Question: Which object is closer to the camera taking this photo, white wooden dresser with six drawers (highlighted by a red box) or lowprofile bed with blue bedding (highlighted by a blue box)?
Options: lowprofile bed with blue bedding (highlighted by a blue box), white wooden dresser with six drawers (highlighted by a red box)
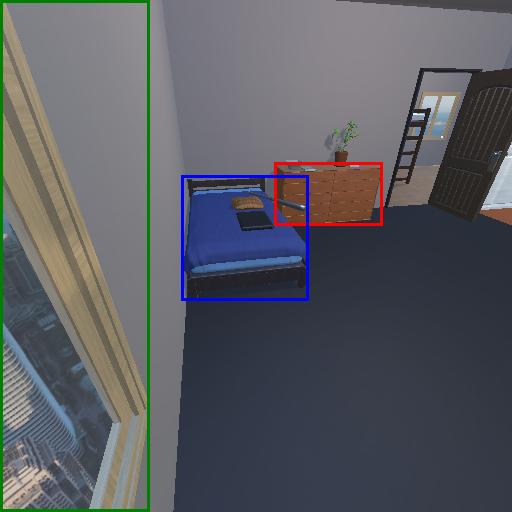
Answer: lowprofile bed with blue bedding (highlighted by a blue box)